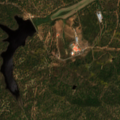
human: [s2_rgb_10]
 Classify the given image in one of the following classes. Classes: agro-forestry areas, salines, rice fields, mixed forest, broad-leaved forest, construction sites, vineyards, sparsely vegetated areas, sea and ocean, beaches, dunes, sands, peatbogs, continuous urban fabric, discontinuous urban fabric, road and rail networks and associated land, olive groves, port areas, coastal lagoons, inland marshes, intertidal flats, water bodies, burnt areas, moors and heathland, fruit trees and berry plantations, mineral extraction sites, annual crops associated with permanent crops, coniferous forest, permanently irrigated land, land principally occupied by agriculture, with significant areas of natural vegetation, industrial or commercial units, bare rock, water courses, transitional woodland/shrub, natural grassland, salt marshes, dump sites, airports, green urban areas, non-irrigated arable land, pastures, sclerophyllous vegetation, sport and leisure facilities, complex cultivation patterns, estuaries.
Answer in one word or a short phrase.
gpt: complex cultivation patterns, agro-forestry areas, transitional woodland/shrub, water bodies